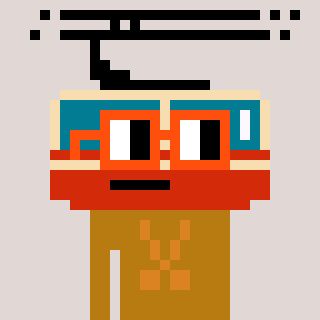
a pixel art character with square orange glasses, a tram wagon-shaped head and a gold-colored body on a warm background